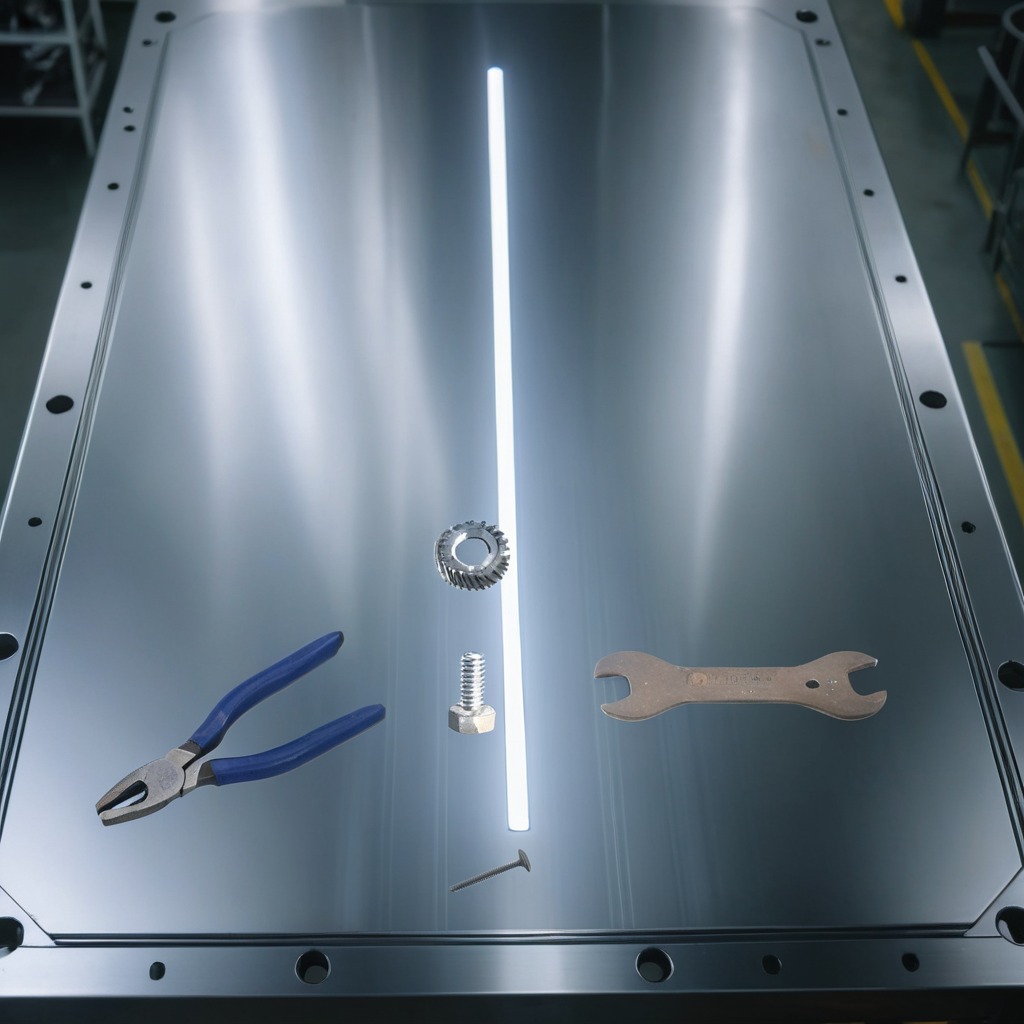
A steel gear with teeth, a metal machine screw, an iron nail, a pair of pliers, and a wrench are lying on the metal table in a machine shop under fluorescent lights.